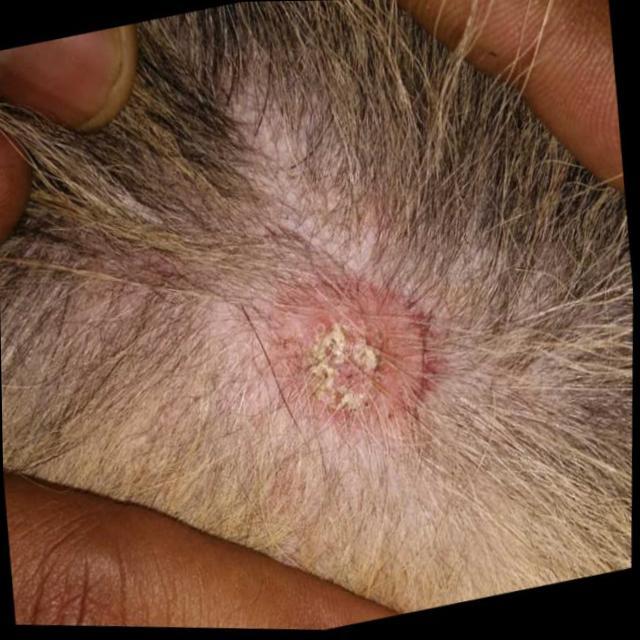
Canine ringworm (Dermatophytosis) — fungal infection caused by Microsporum or Trichophyton. Presents with circular alopecia, scaling, crusting, and broken hairs.